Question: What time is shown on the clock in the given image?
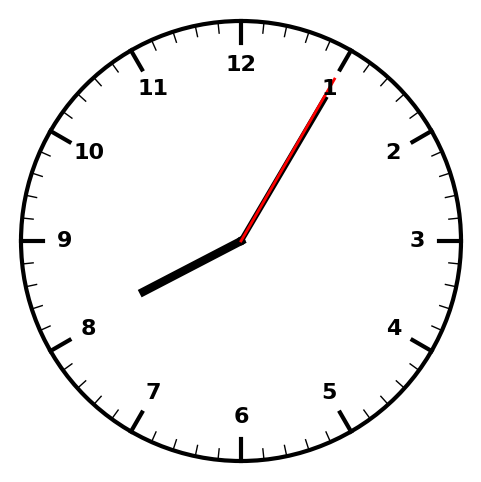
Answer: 08:05:05